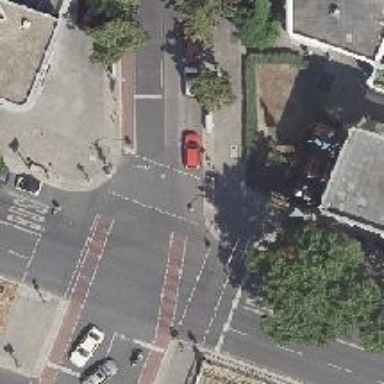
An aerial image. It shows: Crossing with traffic signals.